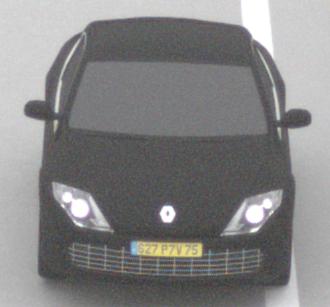
Make: Renault
Model: Laguna Coupé TCe 170
Detailed model: Laguna (III) Coupé
Model produced from: 2010/11
Model produced until: 2011/05
Doors: 2
Color: black
Road condition: dry road
Daytime: midday
Contrast: low contrast